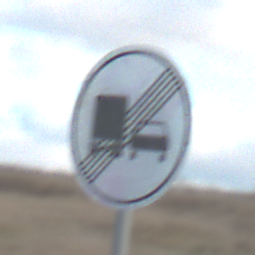
Verkehrszeichen: EndeUeberholverbotKraftfahrzeuge
Umgebung: Outdoor, RoadRail
Tageszeit: SunriseSunset
Wetter: PartlyCloudy
Licht: Natural
Jahreszeit: NotSpecified
Kontrast: LowContrast